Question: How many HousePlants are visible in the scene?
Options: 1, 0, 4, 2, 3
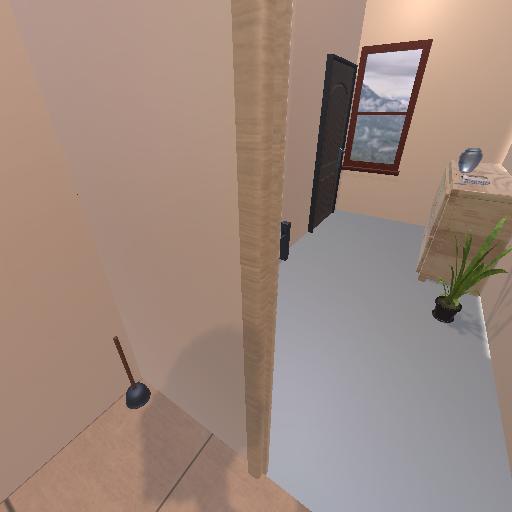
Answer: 1